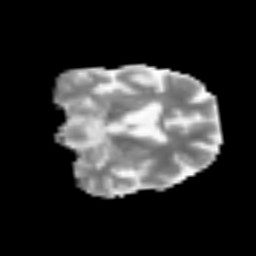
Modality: MD
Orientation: coronal
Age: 64
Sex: male
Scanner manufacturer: siemens
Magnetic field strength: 3 T
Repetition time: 3.2 s
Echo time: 0.081 s